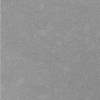
Atmospheric dust classification: dusty